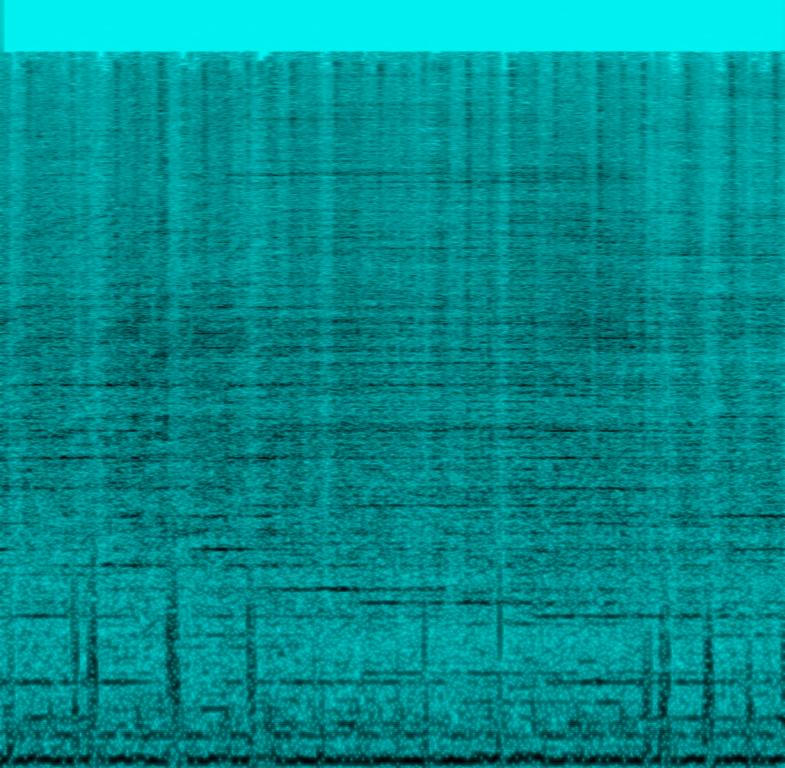
Someone is playing a song out of a speaker. The song contains a guitar melody and a digital drum hitting the bass drum on every beat along with a bass-melody. This is an amateur recording. The song is in very poor audio-quality.